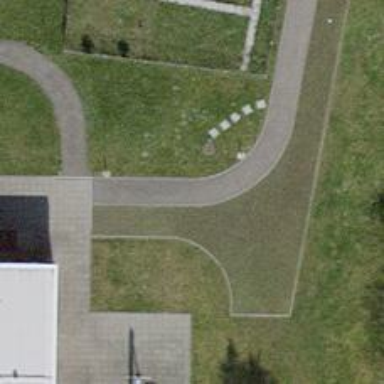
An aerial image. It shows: Sidewalk.